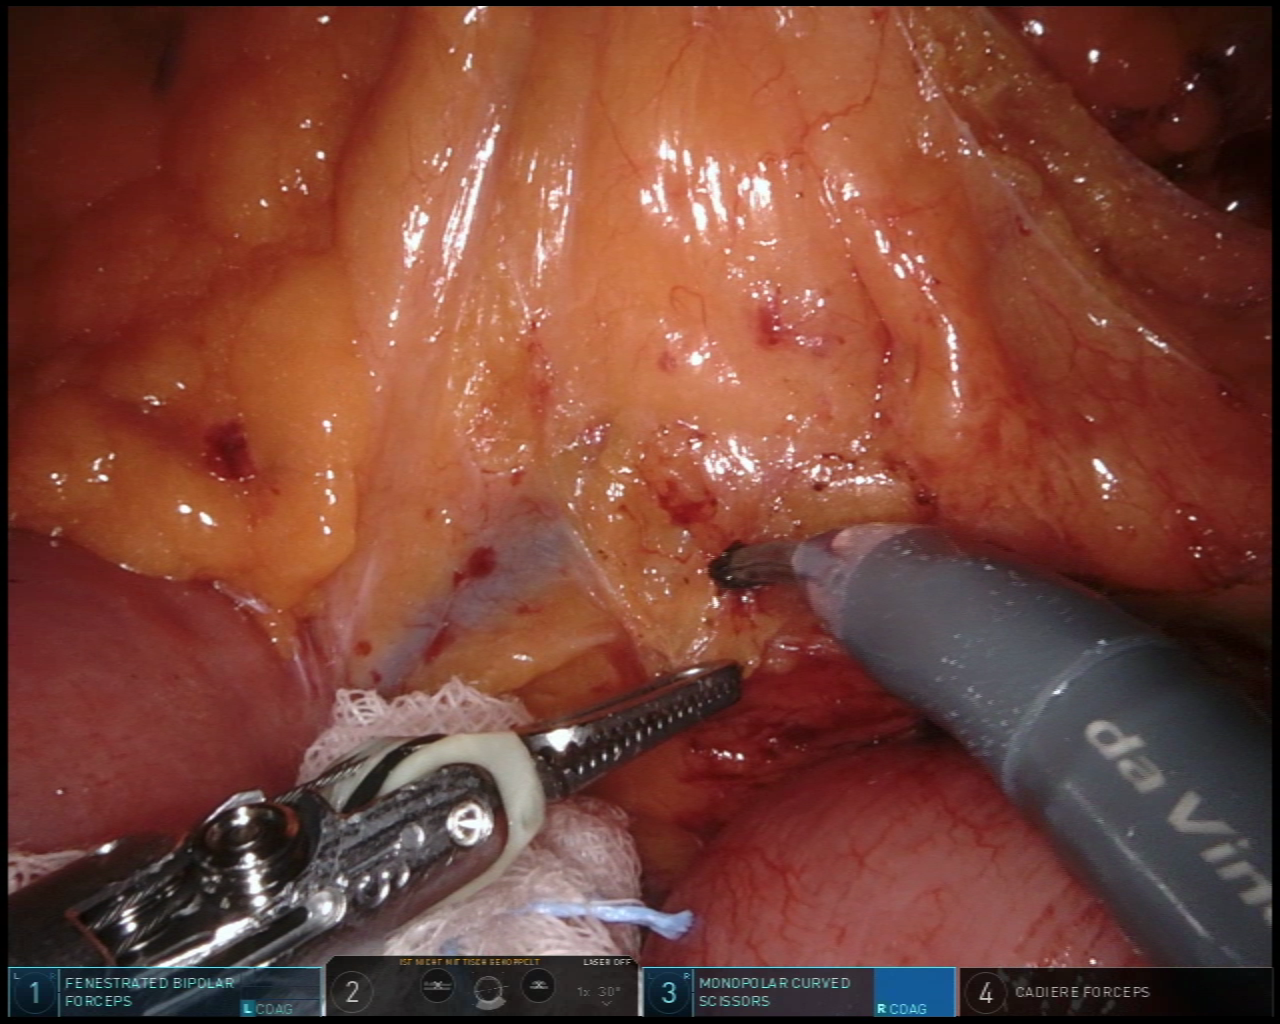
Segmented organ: intestinal_veins
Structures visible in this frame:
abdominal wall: no
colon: no
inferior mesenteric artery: no
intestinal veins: yes
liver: no
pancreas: no
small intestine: yes
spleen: no
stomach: no
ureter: no
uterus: no
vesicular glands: no